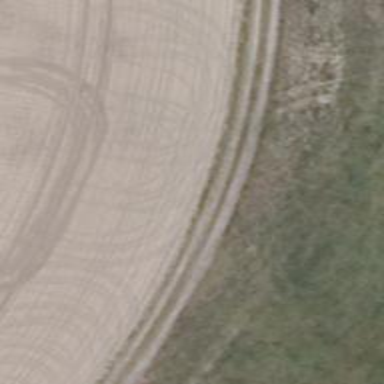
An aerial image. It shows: Track with very rough surface.